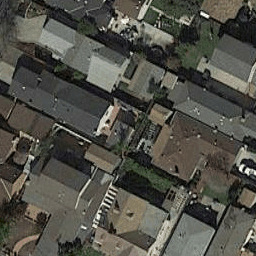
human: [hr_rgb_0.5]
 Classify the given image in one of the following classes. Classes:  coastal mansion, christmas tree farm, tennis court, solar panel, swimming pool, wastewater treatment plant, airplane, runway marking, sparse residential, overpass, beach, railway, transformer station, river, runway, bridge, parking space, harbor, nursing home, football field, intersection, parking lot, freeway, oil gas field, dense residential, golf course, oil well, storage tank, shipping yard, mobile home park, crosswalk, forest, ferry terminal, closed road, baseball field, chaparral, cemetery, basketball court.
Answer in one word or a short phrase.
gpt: dense residential